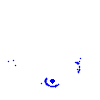
Particle: pion